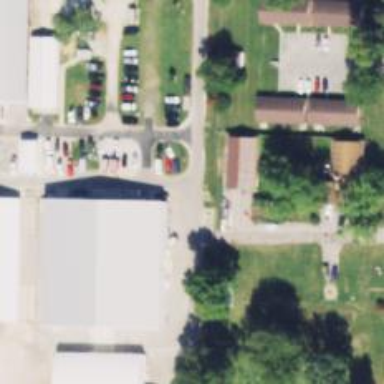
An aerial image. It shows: Alleyway designated as service road.